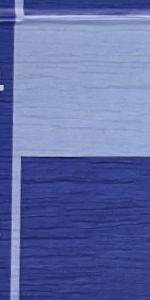
Label: Empty